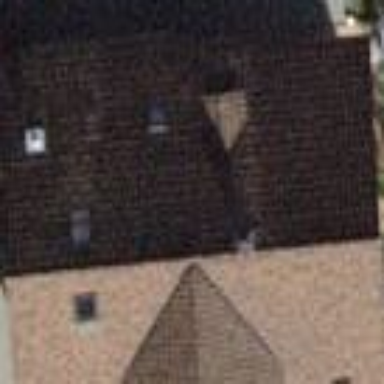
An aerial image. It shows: Residential building with gabled roof.